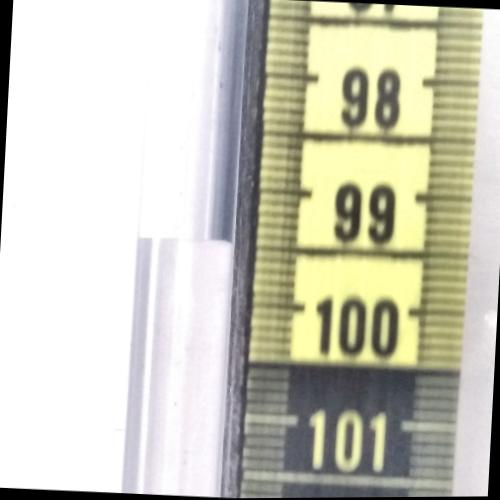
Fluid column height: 99.5 cm